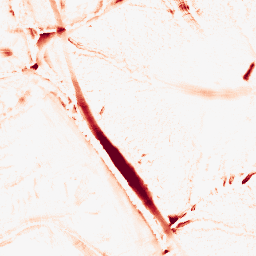
Category: morphological
Decomposition family: tophat
Decomposition parameters: size: 10
mode: white
Upsampling method: lanczos
Upsampling parameters: scale: 8
Upsampling scale: 8